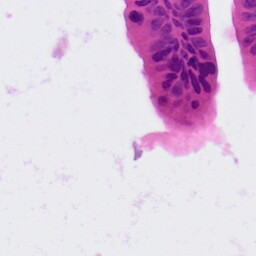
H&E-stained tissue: Colon